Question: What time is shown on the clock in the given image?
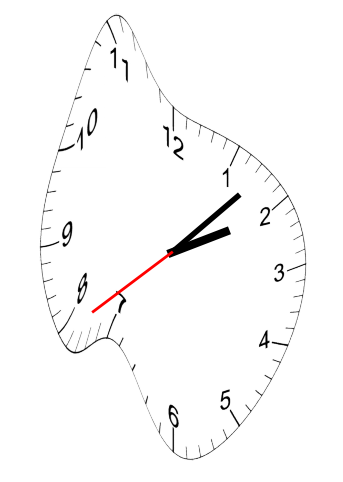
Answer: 02:07:39